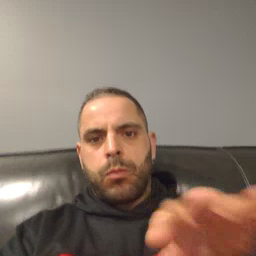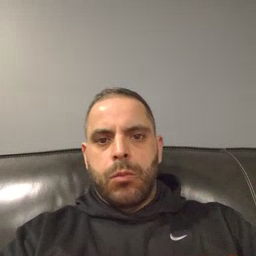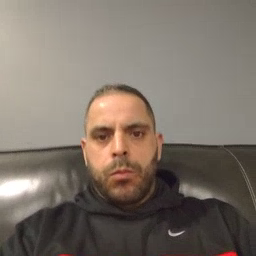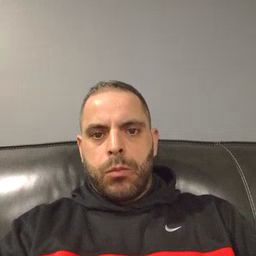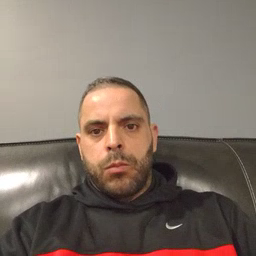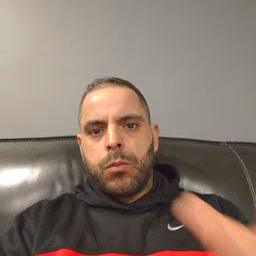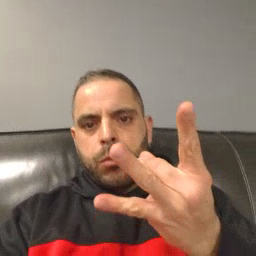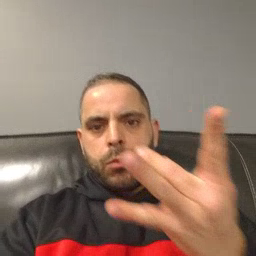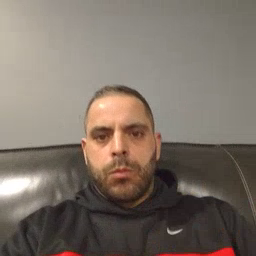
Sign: sticky